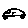
Label: car